Interaction volume radius: 5 \u00c5
Interaction volume height: 20 \u00c5
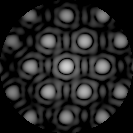
Disorder parameter: 0.07927